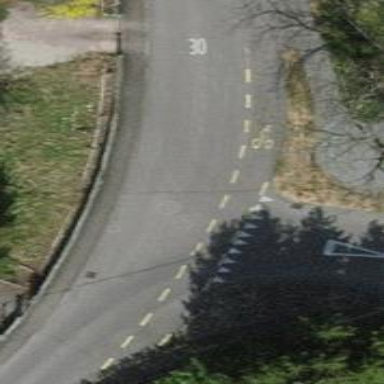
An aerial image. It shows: Residential road with cycle lane on the left.